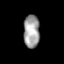
Tissue: prostate
Cell type: T cells
Senescence score: 0.3581
Nuclear area (px): 519
Mean DAPI intensity: 160.468